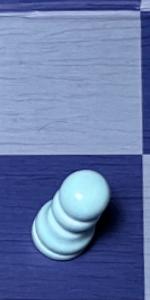
Label: Pawn_White